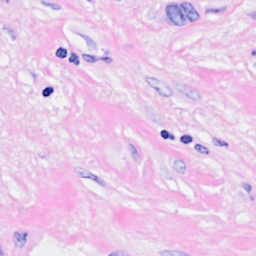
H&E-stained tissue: Breast